Interaction volume radius: 10 \u00c5
Interaction volume height: 20 \u00c5
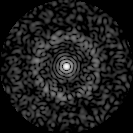
Disorder parameter: 0.8383